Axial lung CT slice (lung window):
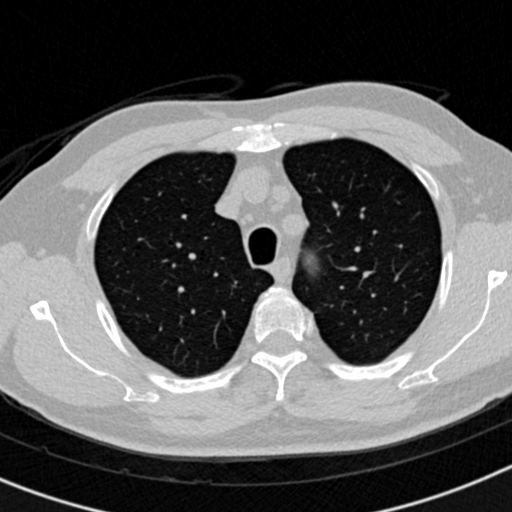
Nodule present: no